Question: I know there is a way to inject trusted certificates into the java runtime <URL>, but when a user starts an application using this certificate, he still gets a window much like this

When accepting, the certificate is visible in the java control panel.
How can I get the certificate in there without the user needing to accept that warning? I want him to run the application without any obstacles when doing so, meaning the certificate is already trusted AND the application can be run immediately.
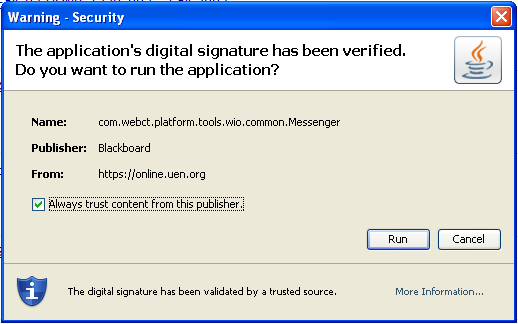
Answer: Thanks to all the guys in the comments, it is now apparent to me, that this is not possible through automation or configuration. The user to accept the warning, as it's a vital security feature of the operating system and Java.